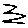
Label: zigzag